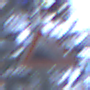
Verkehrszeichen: Gefaelle10
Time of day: MorningAfternoon
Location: Outdoor (Nature)
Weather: Overcast
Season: Winter
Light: Natural